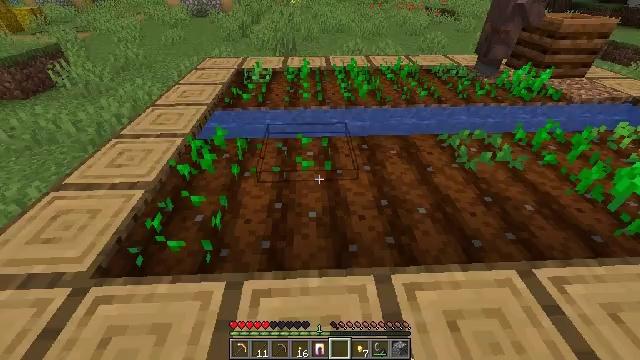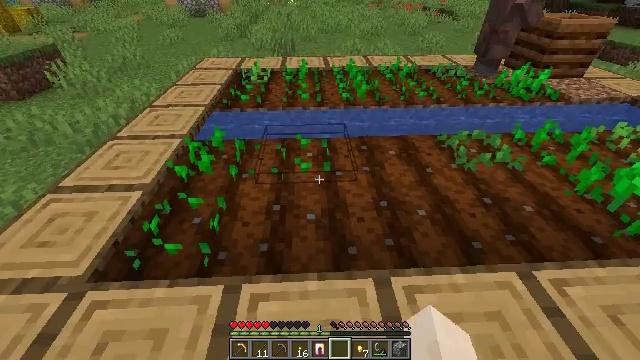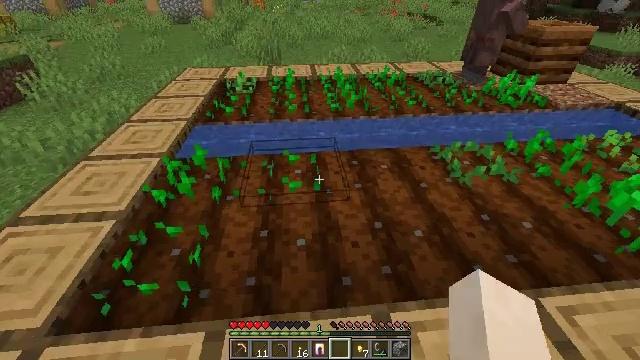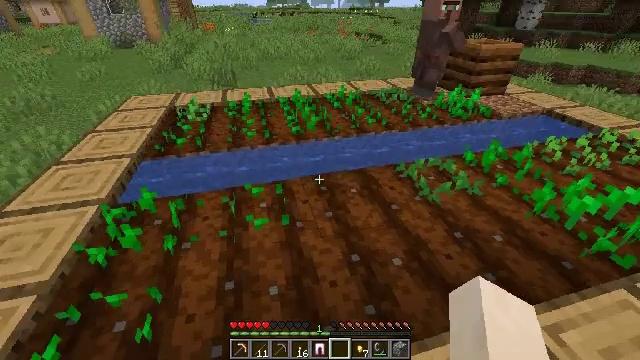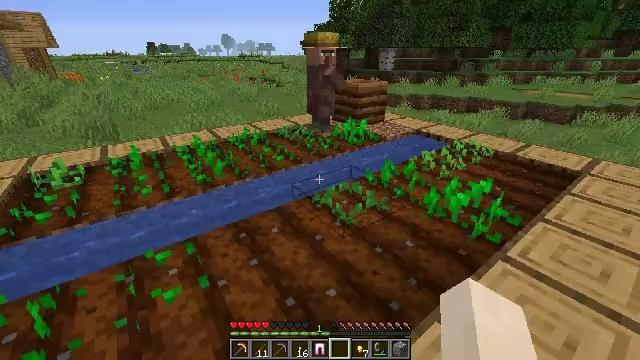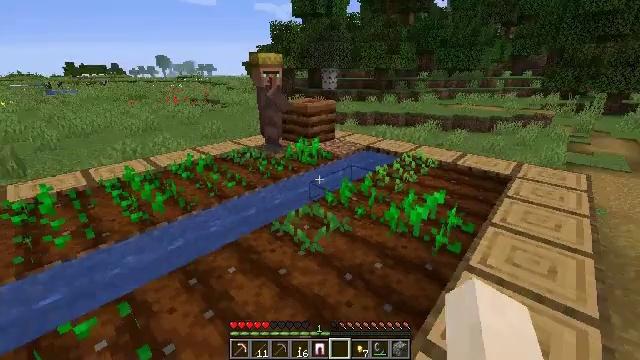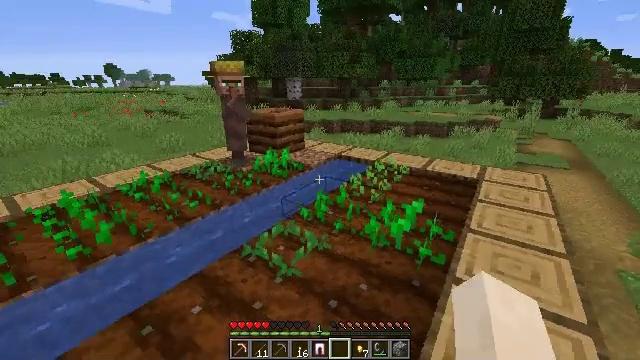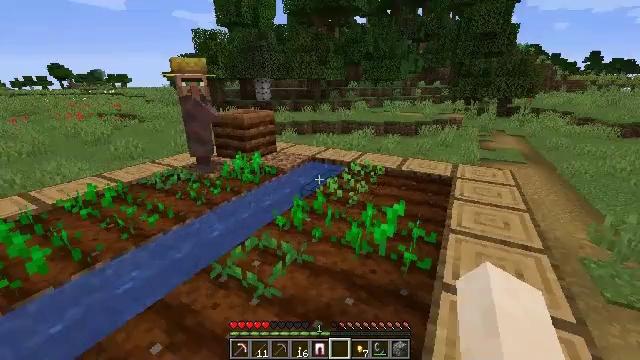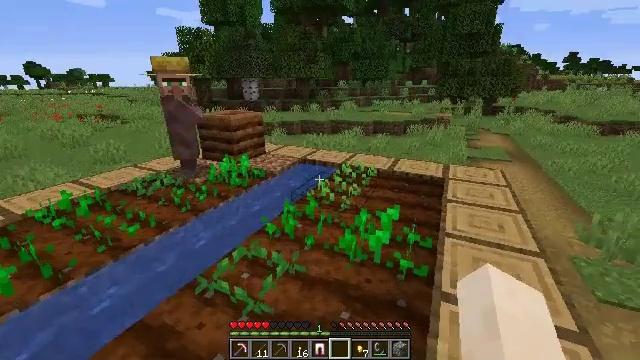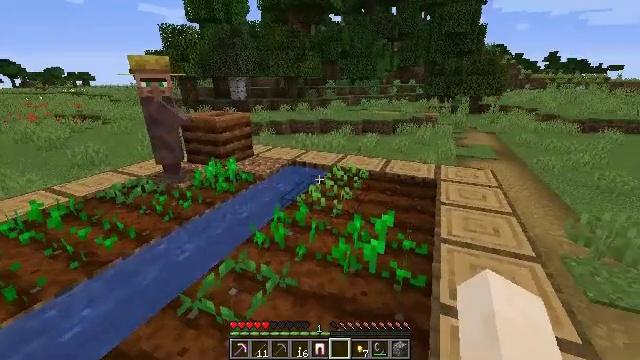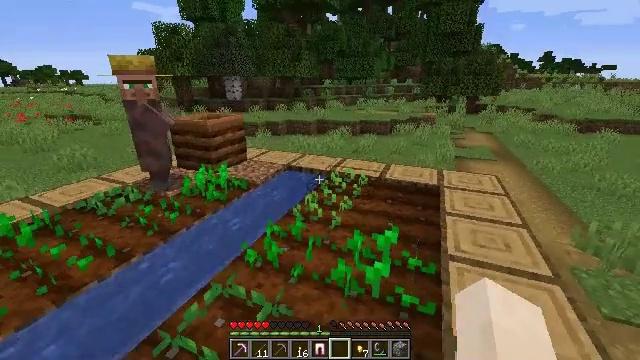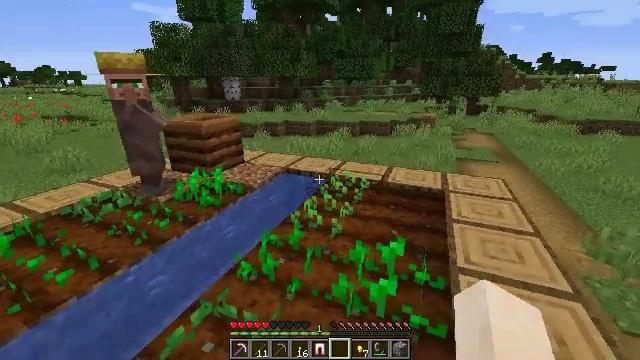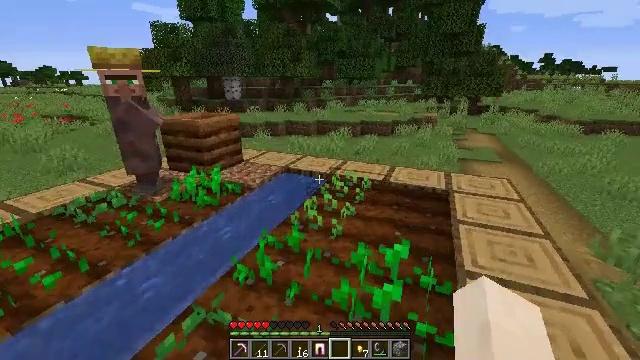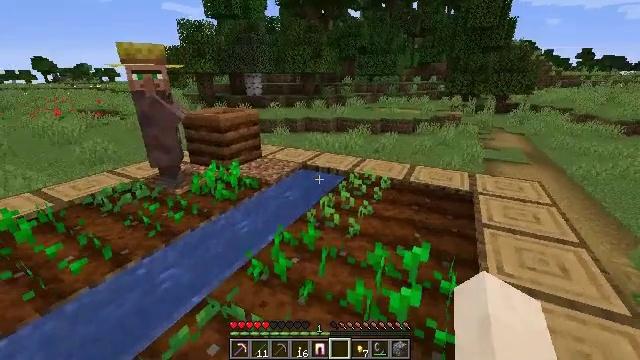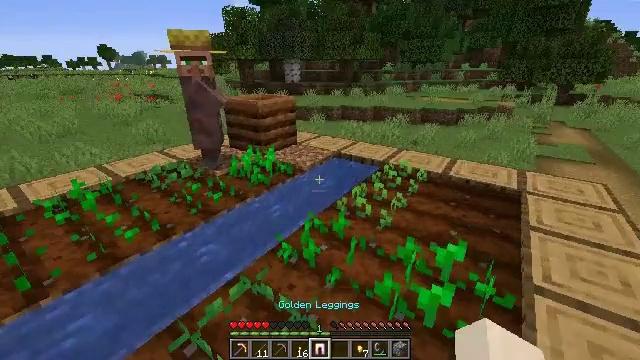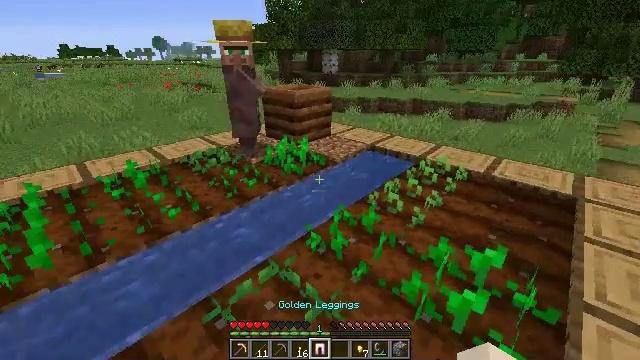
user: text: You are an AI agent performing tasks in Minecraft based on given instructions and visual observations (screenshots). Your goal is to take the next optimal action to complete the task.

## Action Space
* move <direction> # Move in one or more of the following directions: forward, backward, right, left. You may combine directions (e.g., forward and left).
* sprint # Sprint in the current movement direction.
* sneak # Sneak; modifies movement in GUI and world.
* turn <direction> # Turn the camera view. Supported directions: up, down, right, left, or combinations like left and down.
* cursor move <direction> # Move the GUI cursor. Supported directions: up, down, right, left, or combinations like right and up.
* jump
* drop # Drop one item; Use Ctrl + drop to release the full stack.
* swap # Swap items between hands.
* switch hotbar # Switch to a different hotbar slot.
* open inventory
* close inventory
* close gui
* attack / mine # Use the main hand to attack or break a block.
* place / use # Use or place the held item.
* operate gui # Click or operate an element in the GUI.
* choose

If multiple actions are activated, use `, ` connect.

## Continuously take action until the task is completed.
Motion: motion action
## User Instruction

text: Drop a gold nugget.
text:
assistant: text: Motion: move forward
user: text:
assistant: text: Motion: move forward, turn right and up
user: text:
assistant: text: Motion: move forward, turn right and up
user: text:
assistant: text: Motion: move forward, turn right and up
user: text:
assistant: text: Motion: move forward, turn right and up
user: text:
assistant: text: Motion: move forward, turn right and up
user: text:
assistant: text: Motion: move forward, turn right
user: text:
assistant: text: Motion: move forward, turn right
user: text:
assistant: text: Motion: move forward, turn right
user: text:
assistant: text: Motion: move forward
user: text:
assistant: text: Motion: no_op
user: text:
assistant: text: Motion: no_op
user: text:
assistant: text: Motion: turn left
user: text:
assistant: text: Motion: turn left and down
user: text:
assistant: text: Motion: turn left and down
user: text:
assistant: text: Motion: turn left and down
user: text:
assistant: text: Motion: turn left and down
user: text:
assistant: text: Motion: turn left
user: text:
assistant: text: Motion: turn left
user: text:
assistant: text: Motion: no_op
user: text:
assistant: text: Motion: no_op
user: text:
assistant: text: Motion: no_op
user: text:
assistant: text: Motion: no_op
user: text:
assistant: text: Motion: no_op
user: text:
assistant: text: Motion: no_op
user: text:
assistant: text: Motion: no_op
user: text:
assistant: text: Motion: no_op
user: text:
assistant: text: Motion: no_op
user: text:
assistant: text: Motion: no_op
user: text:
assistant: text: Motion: no_op